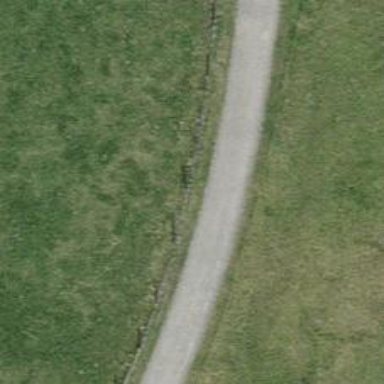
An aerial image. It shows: Pebblestone track with grade2 quality.